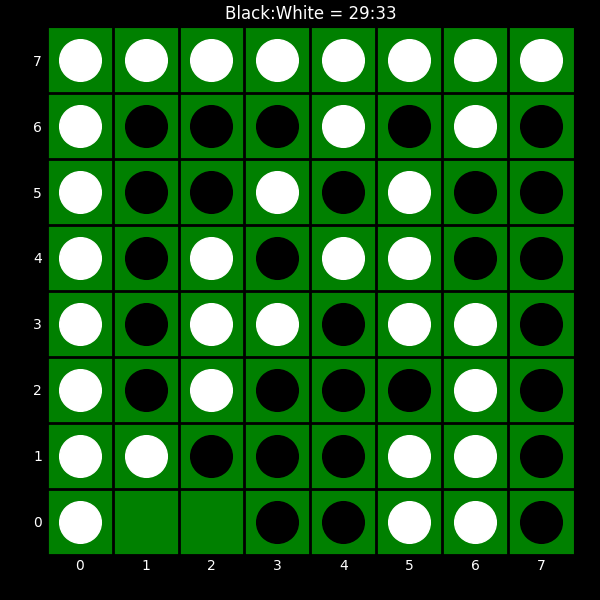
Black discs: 29
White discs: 33